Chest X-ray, AP view. Patient: 54 years old, sex M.
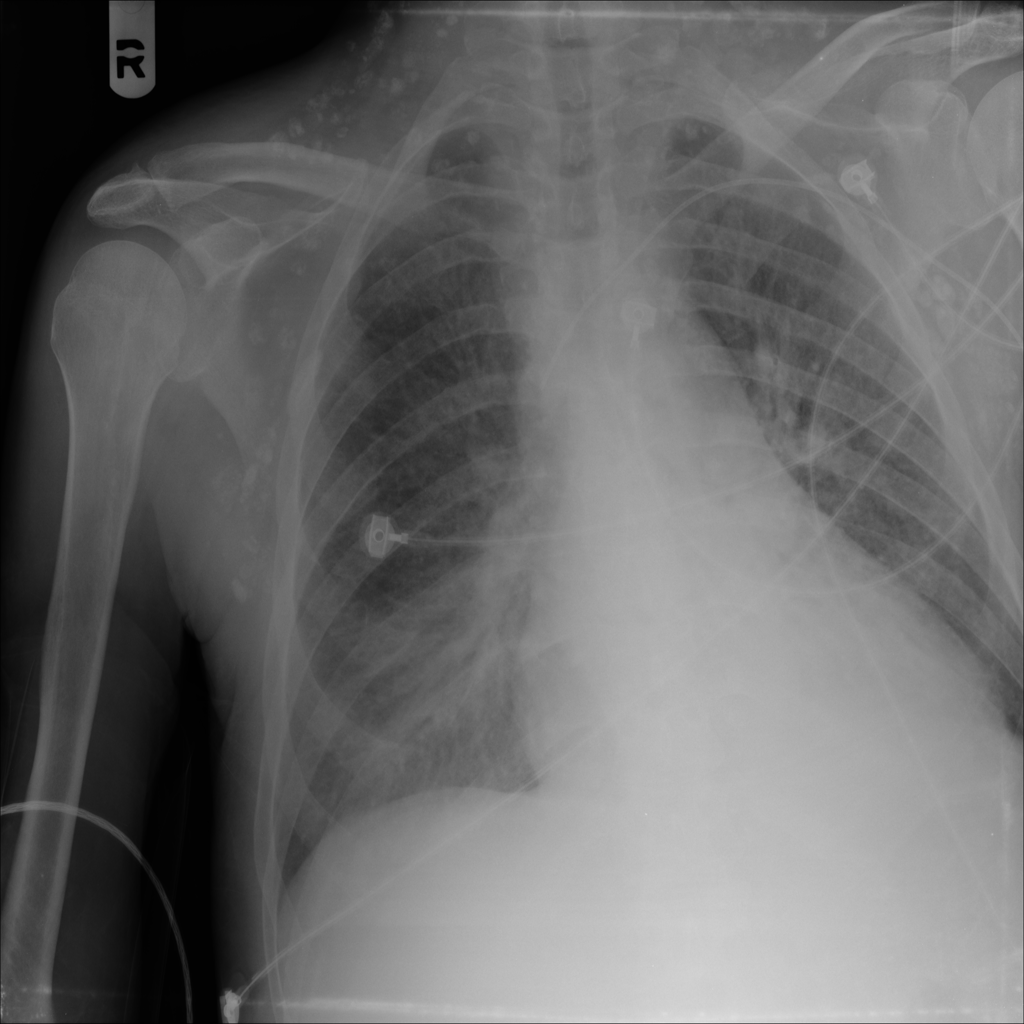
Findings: Infiltration